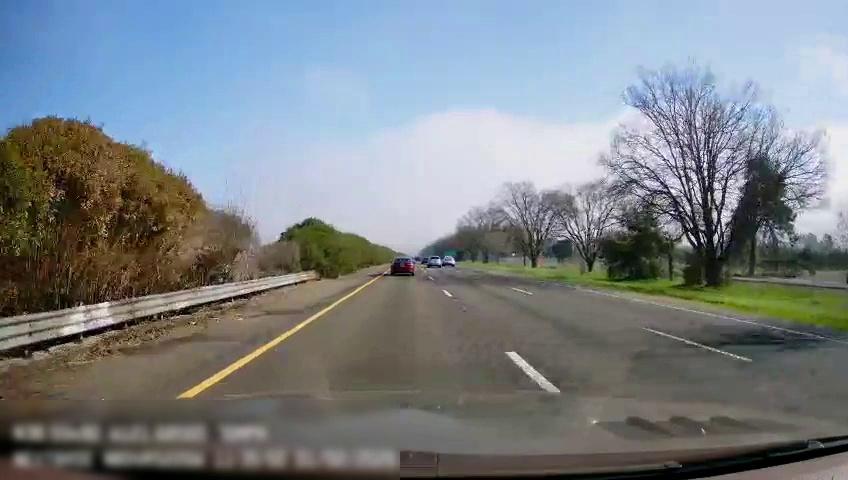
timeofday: Day
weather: Sunny
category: Drivable Space
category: Vehicles | Car
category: Vehicles | SUV
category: Vehicles | SUV
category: Vehicles | Car
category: Lanes | Current Lane
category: Lanes | Current Lane
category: Lanes | Alternate Lane
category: Lanes | Alternate Lane